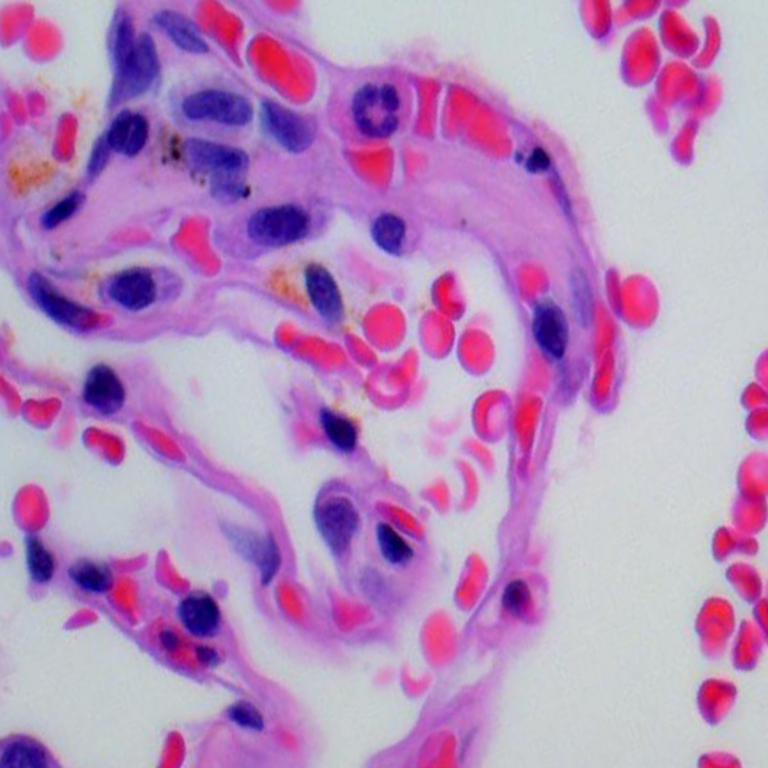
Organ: lung
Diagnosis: benign